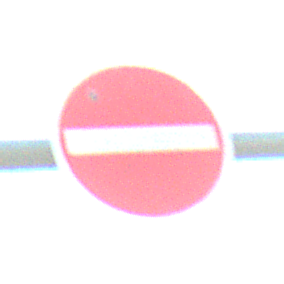
Verkehrszeichen: VerbotDerEinfahrt
Umgebung: Outdoor, Suburban
Tageszeit: MorningAfternoon
Wetter: Clear
Licht: Natural
Jahreszeit: NotSpecified
Kontrast: HighContrast